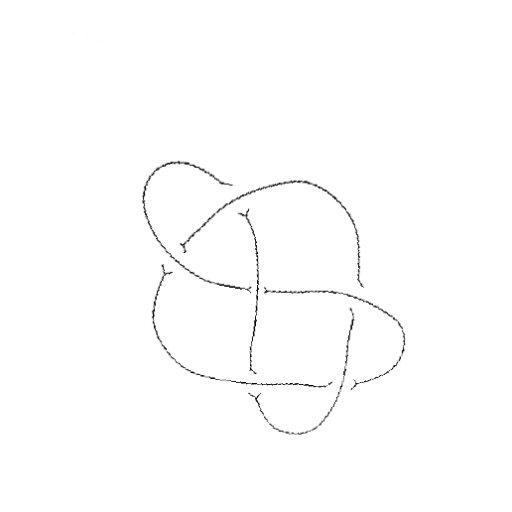
Crossing number: 6